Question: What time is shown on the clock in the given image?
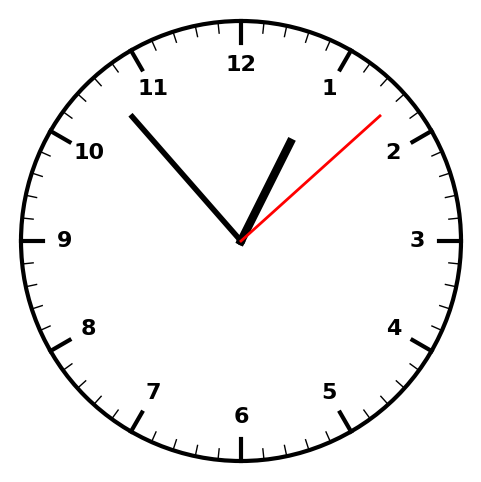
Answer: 12:53:08